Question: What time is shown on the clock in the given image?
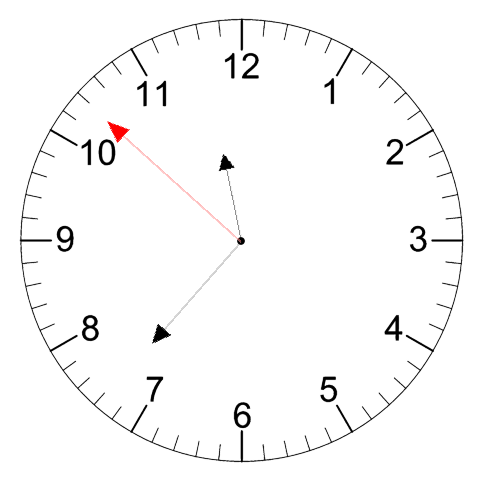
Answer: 11:36:52